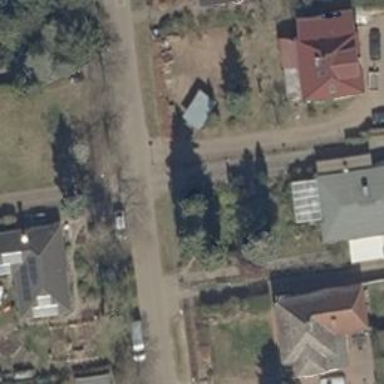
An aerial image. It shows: Residential road.